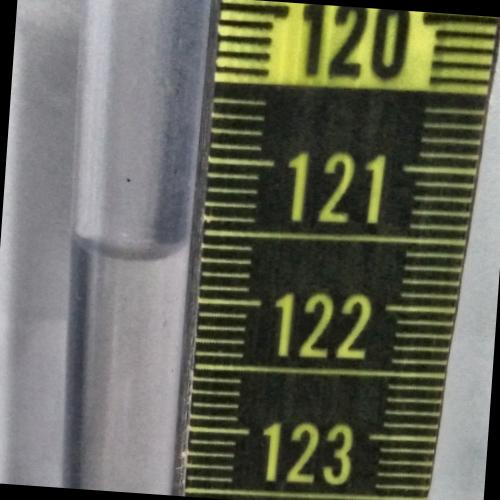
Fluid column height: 121.7 cm